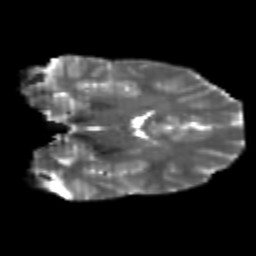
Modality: T2w
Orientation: coronal
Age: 20
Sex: male
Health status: healthy
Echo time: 0.074 s